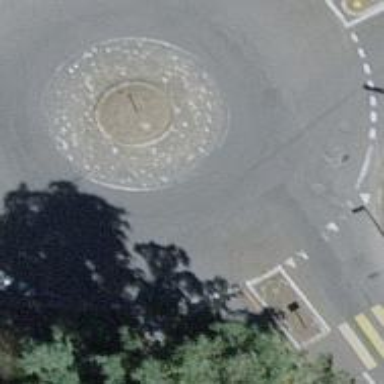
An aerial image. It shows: Tertiary road with asphalt surface leading to roundabout. The right sidewalk also has asphalt surface.